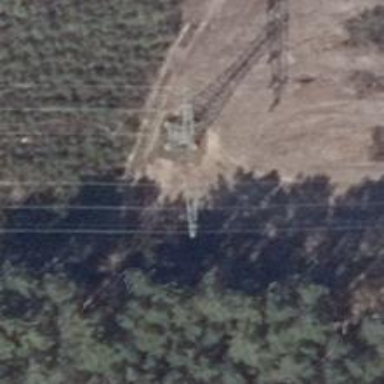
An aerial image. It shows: Power tower.